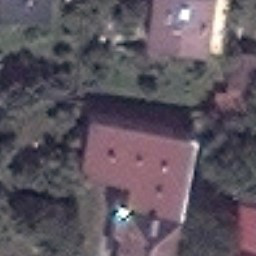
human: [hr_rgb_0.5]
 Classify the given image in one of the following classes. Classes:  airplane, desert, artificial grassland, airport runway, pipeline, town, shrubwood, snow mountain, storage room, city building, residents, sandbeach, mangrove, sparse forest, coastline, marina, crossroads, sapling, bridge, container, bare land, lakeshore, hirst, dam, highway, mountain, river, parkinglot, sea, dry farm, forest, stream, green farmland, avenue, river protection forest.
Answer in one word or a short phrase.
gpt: residents